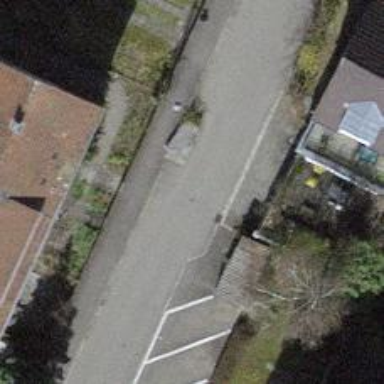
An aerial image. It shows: Living street with asphalt surface and sidewalk on the left.